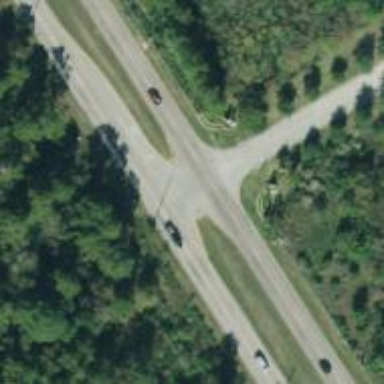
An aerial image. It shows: Stop road.